Interaction volume radius: 5 \u00c5
Interaction volume height: 20 \u00c5
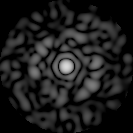
Disorder parameter: 0.8364